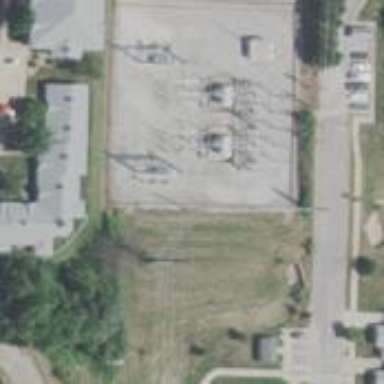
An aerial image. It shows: Power substation surrounded by fence.